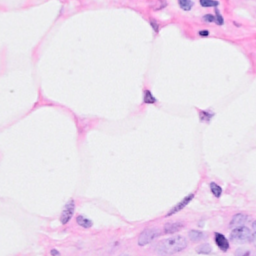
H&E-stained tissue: Breast